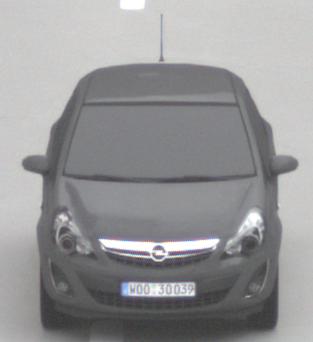
Make: Opel
Model: Corsa 1.2
Detailed model: Corsa (D)
Model produced from: 2011/01
Model produced until: 2014/08
Doors: 3
Color: gray
Road condition: wet road
Daytime: morning or afternoon
Contrast: low contrast